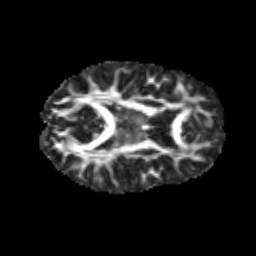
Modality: FA
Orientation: axial
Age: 14
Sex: female
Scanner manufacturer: siemens
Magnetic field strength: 3 T
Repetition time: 3.8 s
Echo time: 0.07 s